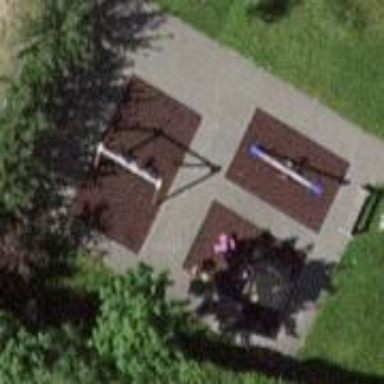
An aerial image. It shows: Playground area for leisure land.